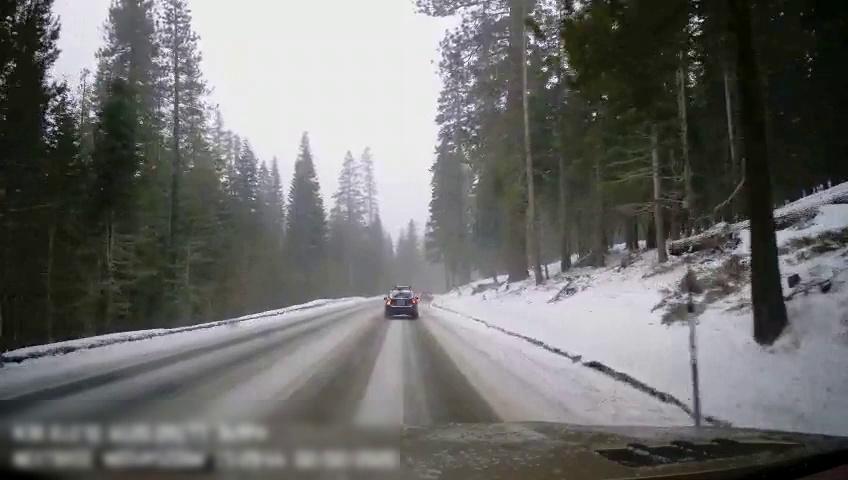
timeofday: Day
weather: Snowy
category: Drivable Space
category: Vehicles | SUV